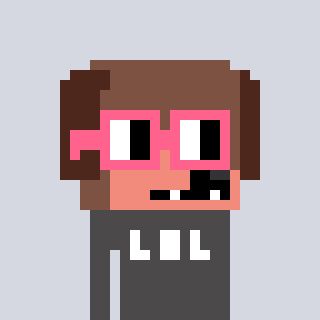
a pixel art character with square pink glasses, a dog-shaped head and a grayscale-colored body on a cool background